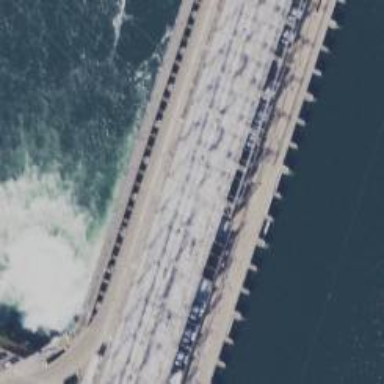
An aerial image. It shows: Hydro power generator.